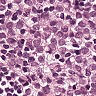
Metastatic tissue present: yes